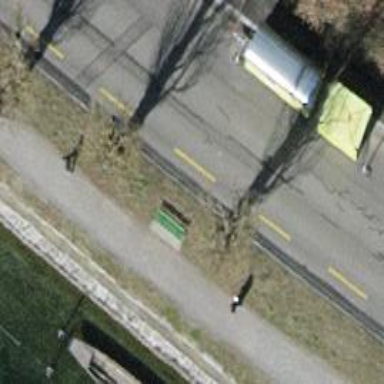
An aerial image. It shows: Bench for seating.